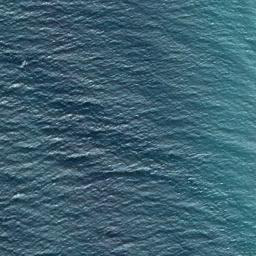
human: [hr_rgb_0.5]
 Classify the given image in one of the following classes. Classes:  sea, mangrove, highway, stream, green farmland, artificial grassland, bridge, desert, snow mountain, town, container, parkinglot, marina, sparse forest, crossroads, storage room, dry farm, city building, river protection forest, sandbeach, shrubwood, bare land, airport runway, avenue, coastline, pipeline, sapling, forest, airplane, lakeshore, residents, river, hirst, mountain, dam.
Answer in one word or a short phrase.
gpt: sea